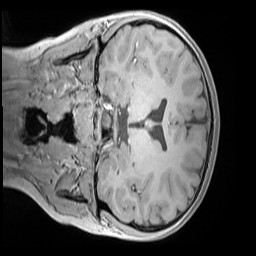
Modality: MP2RAGE
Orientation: coronal
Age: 9
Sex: male
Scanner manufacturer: siemens
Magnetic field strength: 3 T
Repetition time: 4 s
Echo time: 0.00303 s